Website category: phone
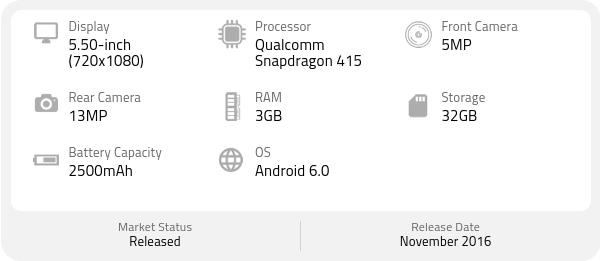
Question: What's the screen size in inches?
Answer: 5.50-inch

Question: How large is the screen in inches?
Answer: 5.50-inch

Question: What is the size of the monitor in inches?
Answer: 5.50-inch

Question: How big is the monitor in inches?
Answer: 5.50-inch

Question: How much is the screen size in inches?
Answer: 5.50-inch

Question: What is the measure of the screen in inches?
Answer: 5.50-inch

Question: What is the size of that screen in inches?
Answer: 5.50-inch

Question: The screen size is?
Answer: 5.50-inch

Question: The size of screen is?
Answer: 5.50-inch

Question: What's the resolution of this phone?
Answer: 720x1080

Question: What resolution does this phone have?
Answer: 720x1080

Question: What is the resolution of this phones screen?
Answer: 720x1080

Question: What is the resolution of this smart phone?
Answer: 720x1080

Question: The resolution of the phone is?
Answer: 720x1080

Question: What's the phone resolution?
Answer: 720x1080

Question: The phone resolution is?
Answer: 720x1080

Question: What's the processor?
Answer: Qualcomm Snapdragon 415

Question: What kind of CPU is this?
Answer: Qualcomm Snapdragon 415

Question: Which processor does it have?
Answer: Qualcomm Snapdragon 415

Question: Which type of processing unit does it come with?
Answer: Qualcomm Snapdragon 415

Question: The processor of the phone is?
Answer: Qualcomm Snapdragon 415

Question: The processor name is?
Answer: Qualcomm Snapdragon 415

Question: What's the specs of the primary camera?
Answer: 13MP

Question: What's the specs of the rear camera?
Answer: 13MP

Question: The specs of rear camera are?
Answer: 13MP

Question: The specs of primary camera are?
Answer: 13MP

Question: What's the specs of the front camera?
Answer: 5MP

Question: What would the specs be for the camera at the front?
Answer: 5MP

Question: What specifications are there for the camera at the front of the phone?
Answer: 5MP

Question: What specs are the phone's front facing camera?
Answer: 5MP

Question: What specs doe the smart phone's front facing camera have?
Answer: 5MP

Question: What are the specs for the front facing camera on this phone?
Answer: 5MP

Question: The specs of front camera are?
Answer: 5MP

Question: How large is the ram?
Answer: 3GB

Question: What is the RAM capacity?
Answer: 3GB

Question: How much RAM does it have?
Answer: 3GB

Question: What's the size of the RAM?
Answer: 3GB

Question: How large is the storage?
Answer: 32GB

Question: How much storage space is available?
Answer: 32GB

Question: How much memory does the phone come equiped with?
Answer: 32GB

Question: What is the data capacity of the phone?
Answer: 32GB

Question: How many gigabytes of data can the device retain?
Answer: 32GB

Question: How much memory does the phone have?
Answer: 32GB

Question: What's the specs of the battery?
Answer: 2500mAh

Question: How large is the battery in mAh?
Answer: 2500mAh

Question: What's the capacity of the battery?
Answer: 2500mAh

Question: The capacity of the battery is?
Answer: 2500mAh

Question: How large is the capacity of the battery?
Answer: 2500mAh

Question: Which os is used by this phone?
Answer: Android 6.0

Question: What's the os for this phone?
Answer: Android 6.0

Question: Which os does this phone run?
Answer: Android 6.0

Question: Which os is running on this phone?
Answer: Android 6.0

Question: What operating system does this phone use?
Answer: Android 6.0

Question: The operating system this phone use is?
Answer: Android 6.0

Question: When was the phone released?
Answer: November 2016

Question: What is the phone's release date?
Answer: November 2016

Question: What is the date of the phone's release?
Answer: November 2016

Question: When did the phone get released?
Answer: November 2016

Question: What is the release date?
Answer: November 2016

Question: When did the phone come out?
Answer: November 2016

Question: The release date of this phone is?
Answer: November 2016